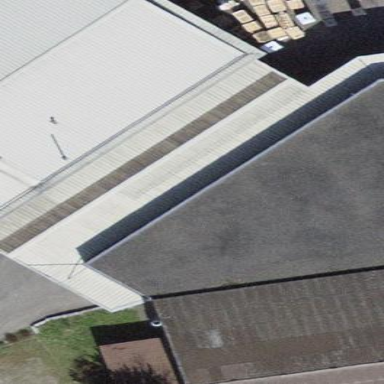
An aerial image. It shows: View of roof of building.